Field crop: maize
Growth stage: 2
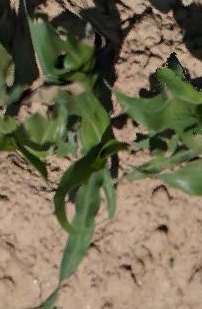
Species: maize